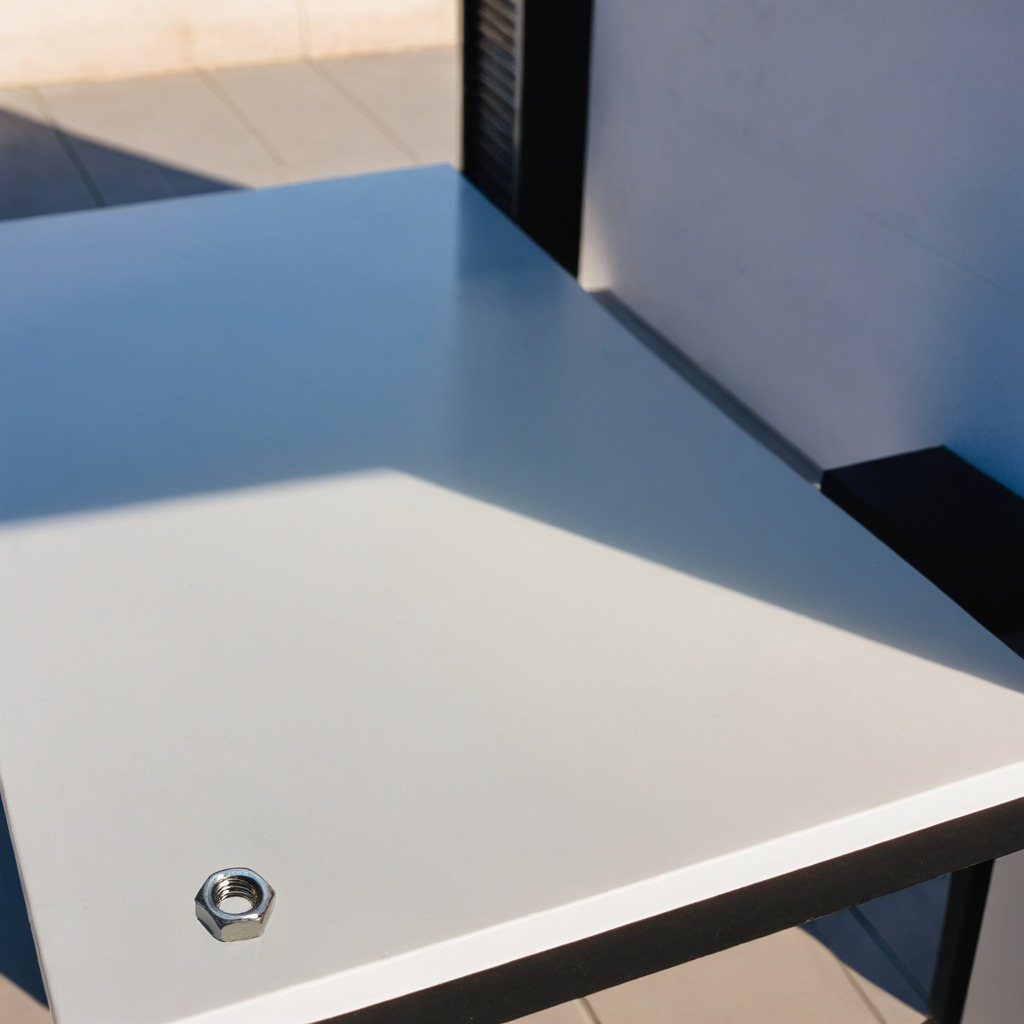
A metal nut is lying on the table.